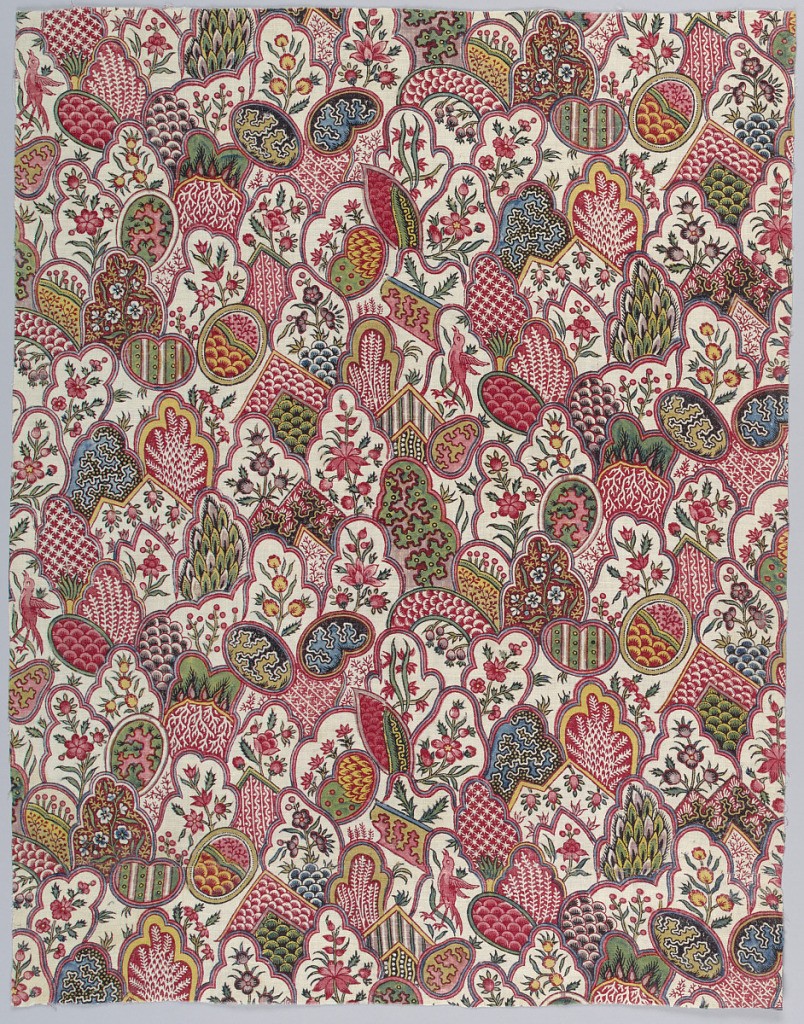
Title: Textile
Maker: Oberkampf & Cie., Jouy-en-Josas, France, 1759–1815
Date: ca. 1792
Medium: cotton Technique: block printed on plain weave foundation, yellow and blue applied by brush Label: block printed cotton
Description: Fragment of printed cotton with a small-scale pattern of overlapping triangular and scalloped arch forms, each filled with finely detailed flowers, leaves, coral, or birds. Printed in black, purple, blue, green, yellow, and several shades of red and pink on an off-white ground.